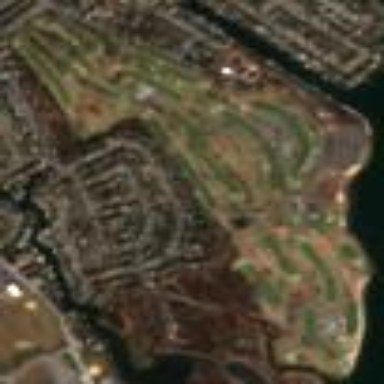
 place for golfing and leisure activities."